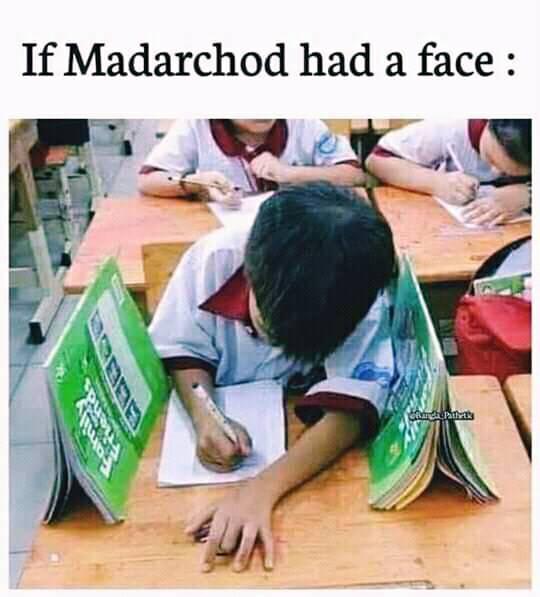
Caption: If Madarchod had a face :
Label: non-hate